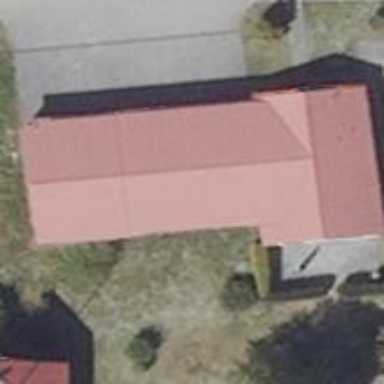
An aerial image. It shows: Building with red roof.